Question: I want to replace the in a Markdown list with .
> - - - - - -
Currently I have a separate regex pattern for up to three levels of indentation set up in <URL> for Mac:

I wonder if there isn't a smarter way to do this and which adresses all kinds of indentation.
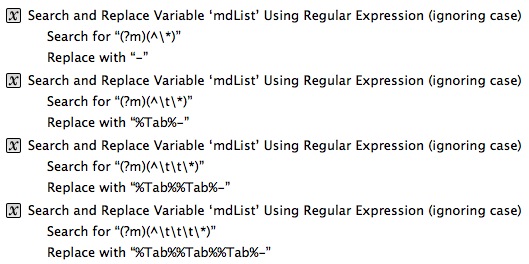
Answer: You can use submatching groups and reference them in the replacing string like this:
Regular expression matching your lines with list items: '([ ]*)\*(.*)'
The string used for replacement: '-'